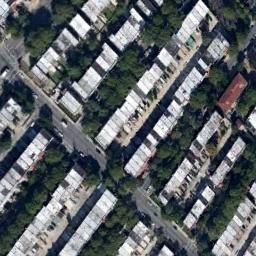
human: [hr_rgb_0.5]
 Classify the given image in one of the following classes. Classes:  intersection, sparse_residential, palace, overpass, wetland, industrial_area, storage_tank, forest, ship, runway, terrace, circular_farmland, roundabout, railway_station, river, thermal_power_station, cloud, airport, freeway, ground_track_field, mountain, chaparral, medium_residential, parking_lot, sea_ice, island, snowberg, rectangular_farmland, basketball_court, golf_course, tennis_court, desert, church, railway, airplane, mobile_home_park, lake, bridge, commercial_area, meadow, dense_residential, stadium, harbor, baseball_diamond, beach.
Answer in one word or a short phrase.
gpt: dense_residential